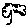
Label: tree